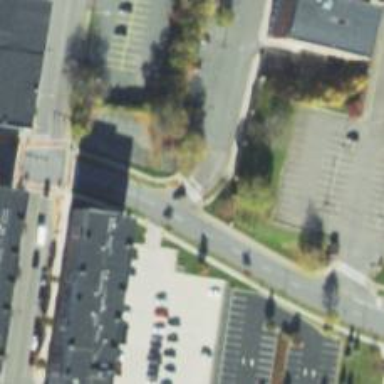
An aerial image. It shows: Footway crossing with uncontrolled zebra markings.